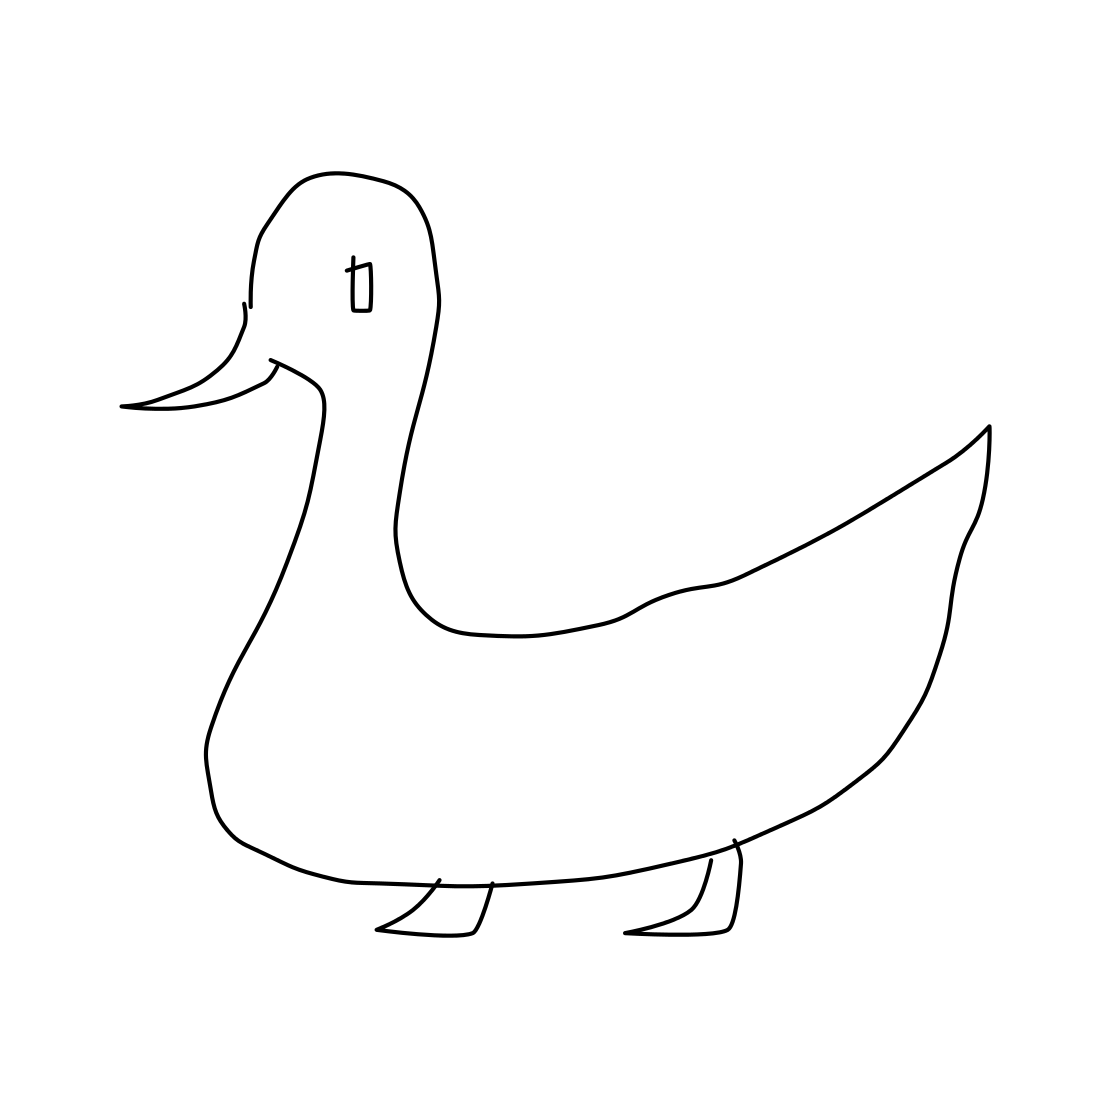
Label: duck